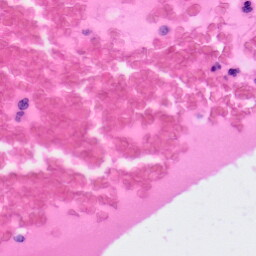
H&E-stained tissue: Colon